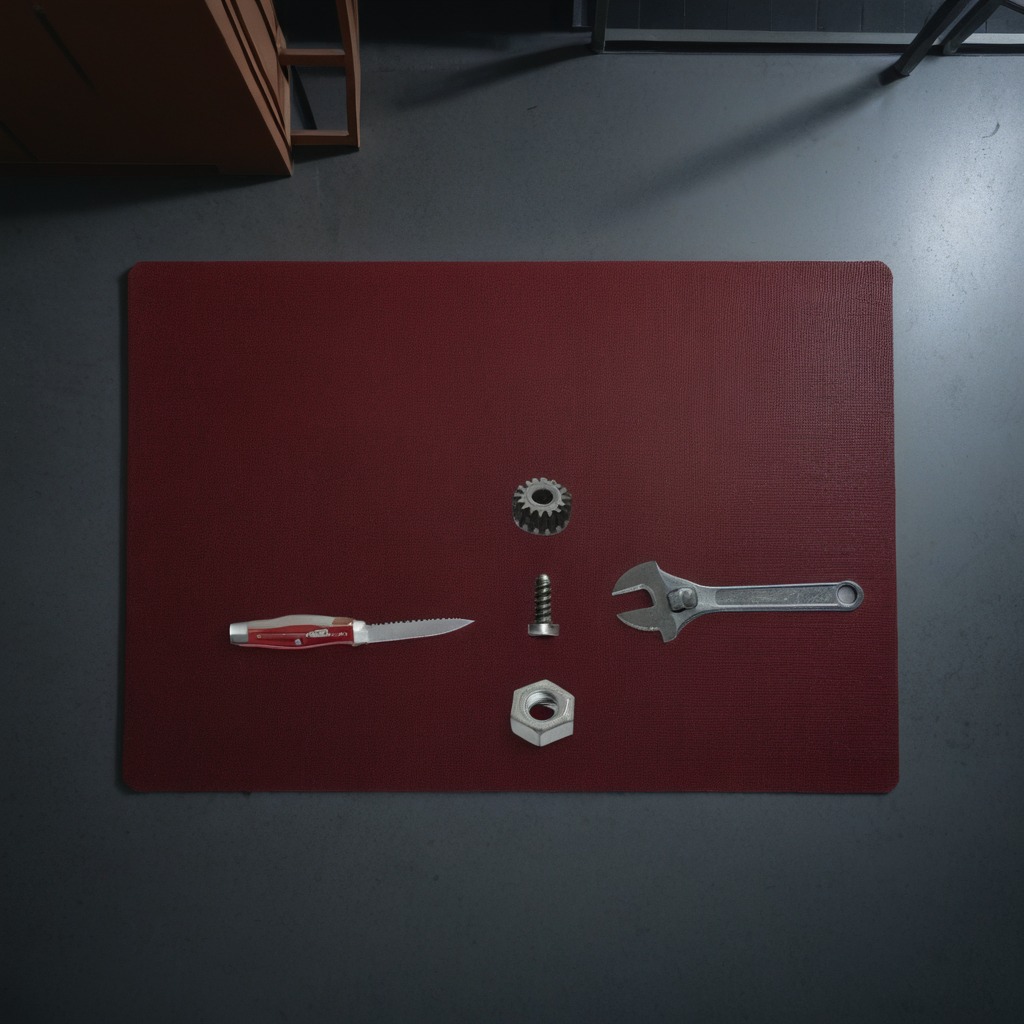
A steel gear with teeth, a utility knife, a metal machine screw, a metal nut, and a wrench are lying on a clean granite tabletop covered with a red rubber mat inside a workshop at night dim ambient light soft shadows worn but beneath the mat